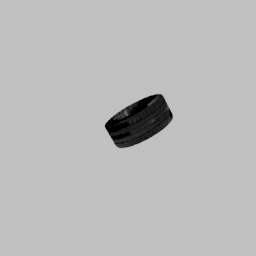
Label: mechanical